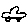
Label: car